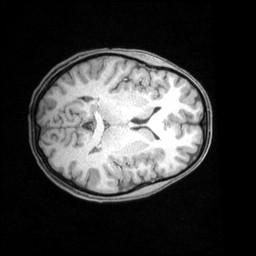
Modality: T1w
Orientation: axial
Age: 20
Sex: female
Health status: healthy